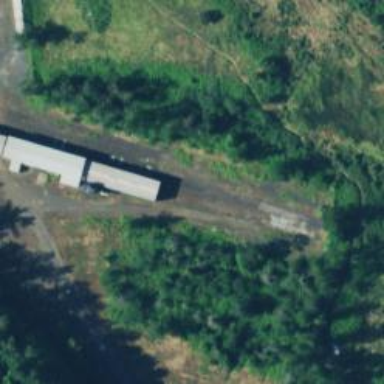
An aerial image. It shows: Rail spur service.